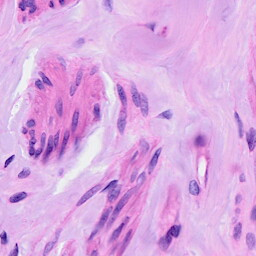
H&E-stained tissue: Ovarian